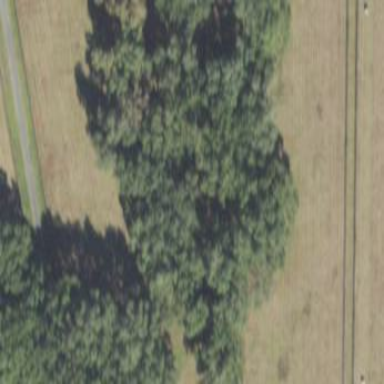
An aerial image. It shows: Mixed woodland with various types of leaves.